Question: What I want to do is loop all the user Posts in the firebase database and show it in recycler view, now each post has a user id, for this I need to write a second query which gets me the username of the particular user's post.
here's how the json looks

what i have done uptill now is this
'''
list = new ArrayList < > ();
newsFeedRecyclerView = (RecyclerView)
findViewById(R.id.news_feed_recyclerview);
newsFeedRecyclerView.setHasFixedSize(true);
newsFeedRecyclerView.setLayoutManager(new
LinearLayoutManager(this));
newsFeedListAdapter = new NewsFeedListAdapter(list,
images);
newsFeedRecyclerView.setAdapter(newsFeedListAdapter);
Query query = databaseReference.child("Posts");
query.addListenerForSingleValueEvent(new
ValueEventListener() {
@Override
public void onDataChange(DataSnapshot dataSnapshot) {
for (DataSnapshot data: dataSnapshot.getChildren()) {
final PostsPOJO postsPOJO = data.getValue(PostsPOJO.class);
images = postsPOJO.getcontent_post();
Query userDetails = databaseReference.child("Users/" + postsPOJO.getUserID());
userDetails.addListenerForSingleValueEvent(new ValueEventListener() {
@Override
public void onDataChange(DataSnapshot dataSnapshot) {
String username = dataSnapshot.child("Username").getValue(String.class);
String profilePicturePath = dataSnapshot.child("ProfilePicture").getValue(String.class);
list.add(new PostsPOJO(postsPOJO.getUserID(), profilePicturePath, username, postsPOJO.getTimestamp(), postsPOJO.getPostText(), postsPOJO.getLocation(), postsPOJO.getcontent_post()));
newsFeedListAdapter.notifyDataSetChanged();
}
@Override
public void onCancelled(DatabaseError databaseError) {
}
});
}
}
@Override
public void onCancelled(DatabaseError databaseError) {
}
});
'''
but the problem here is that it shows all post first whose userid comes first, given the user of second post is different.
for e.g( if userid 1 = john and userid 2 = alex, it show all the post of john first and then shows alex's post.
can someone help?
thank you.
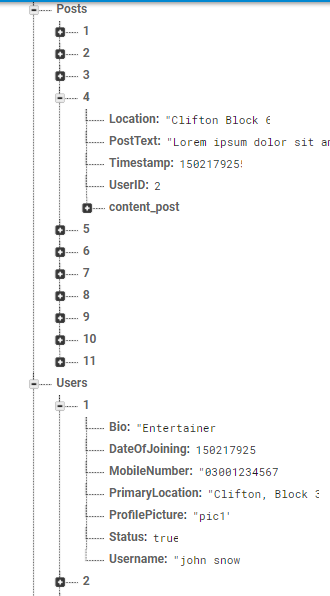
Answer: Your approach is very "relational database" oriented. You should not be afraid of denormalizing your data and write several time the same data.
I other words, instead of having UserId under your Post node, just put the Username of your user. Then you will only need to loop once to list the posts with their User Name.
Let's imagine that you want to display the Mobile number together with the Post's Username. You would write the Mobile number under the Post node as well, like you did for the Username. And again, in one loop you get everything you need.